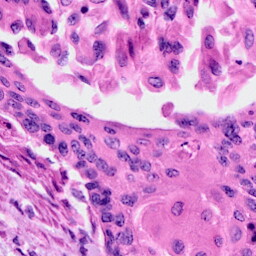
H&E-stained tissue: Cervix